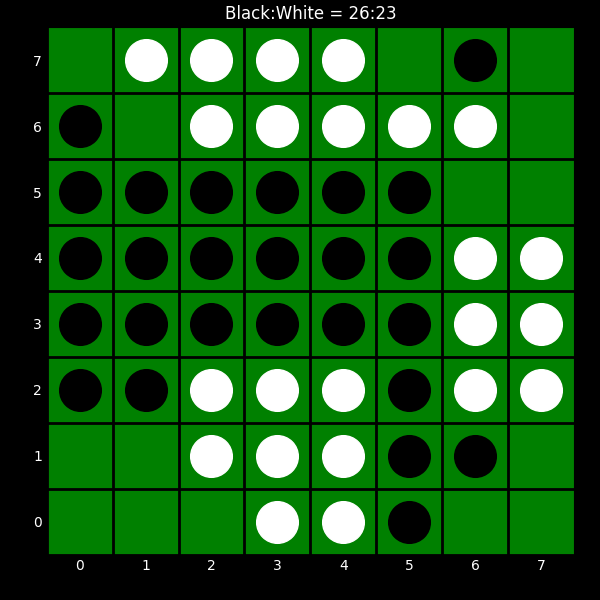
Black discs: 26
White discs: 23